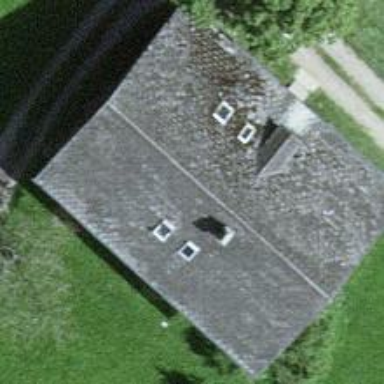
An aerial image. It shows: Farm building with gabled roof.